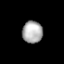
Tissue: lung
Cell type: Epithelial cells
Senescence score: 0.2328
Nuclear area (px): 438
Mean DAPI intensity: 173.66